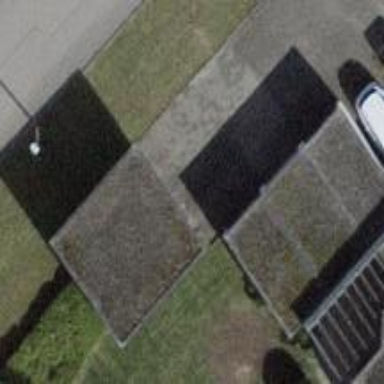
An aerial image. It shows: Garage building.